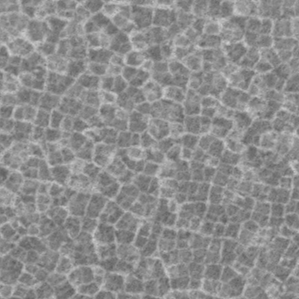
Label: frost